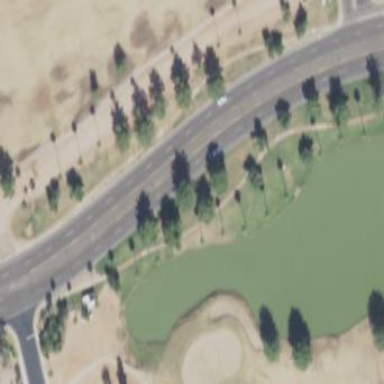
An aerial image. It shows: Water hazard on golf course. The hazard is natural water feature.